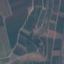
Land use / land cover class: PermanentCrop